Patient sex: F
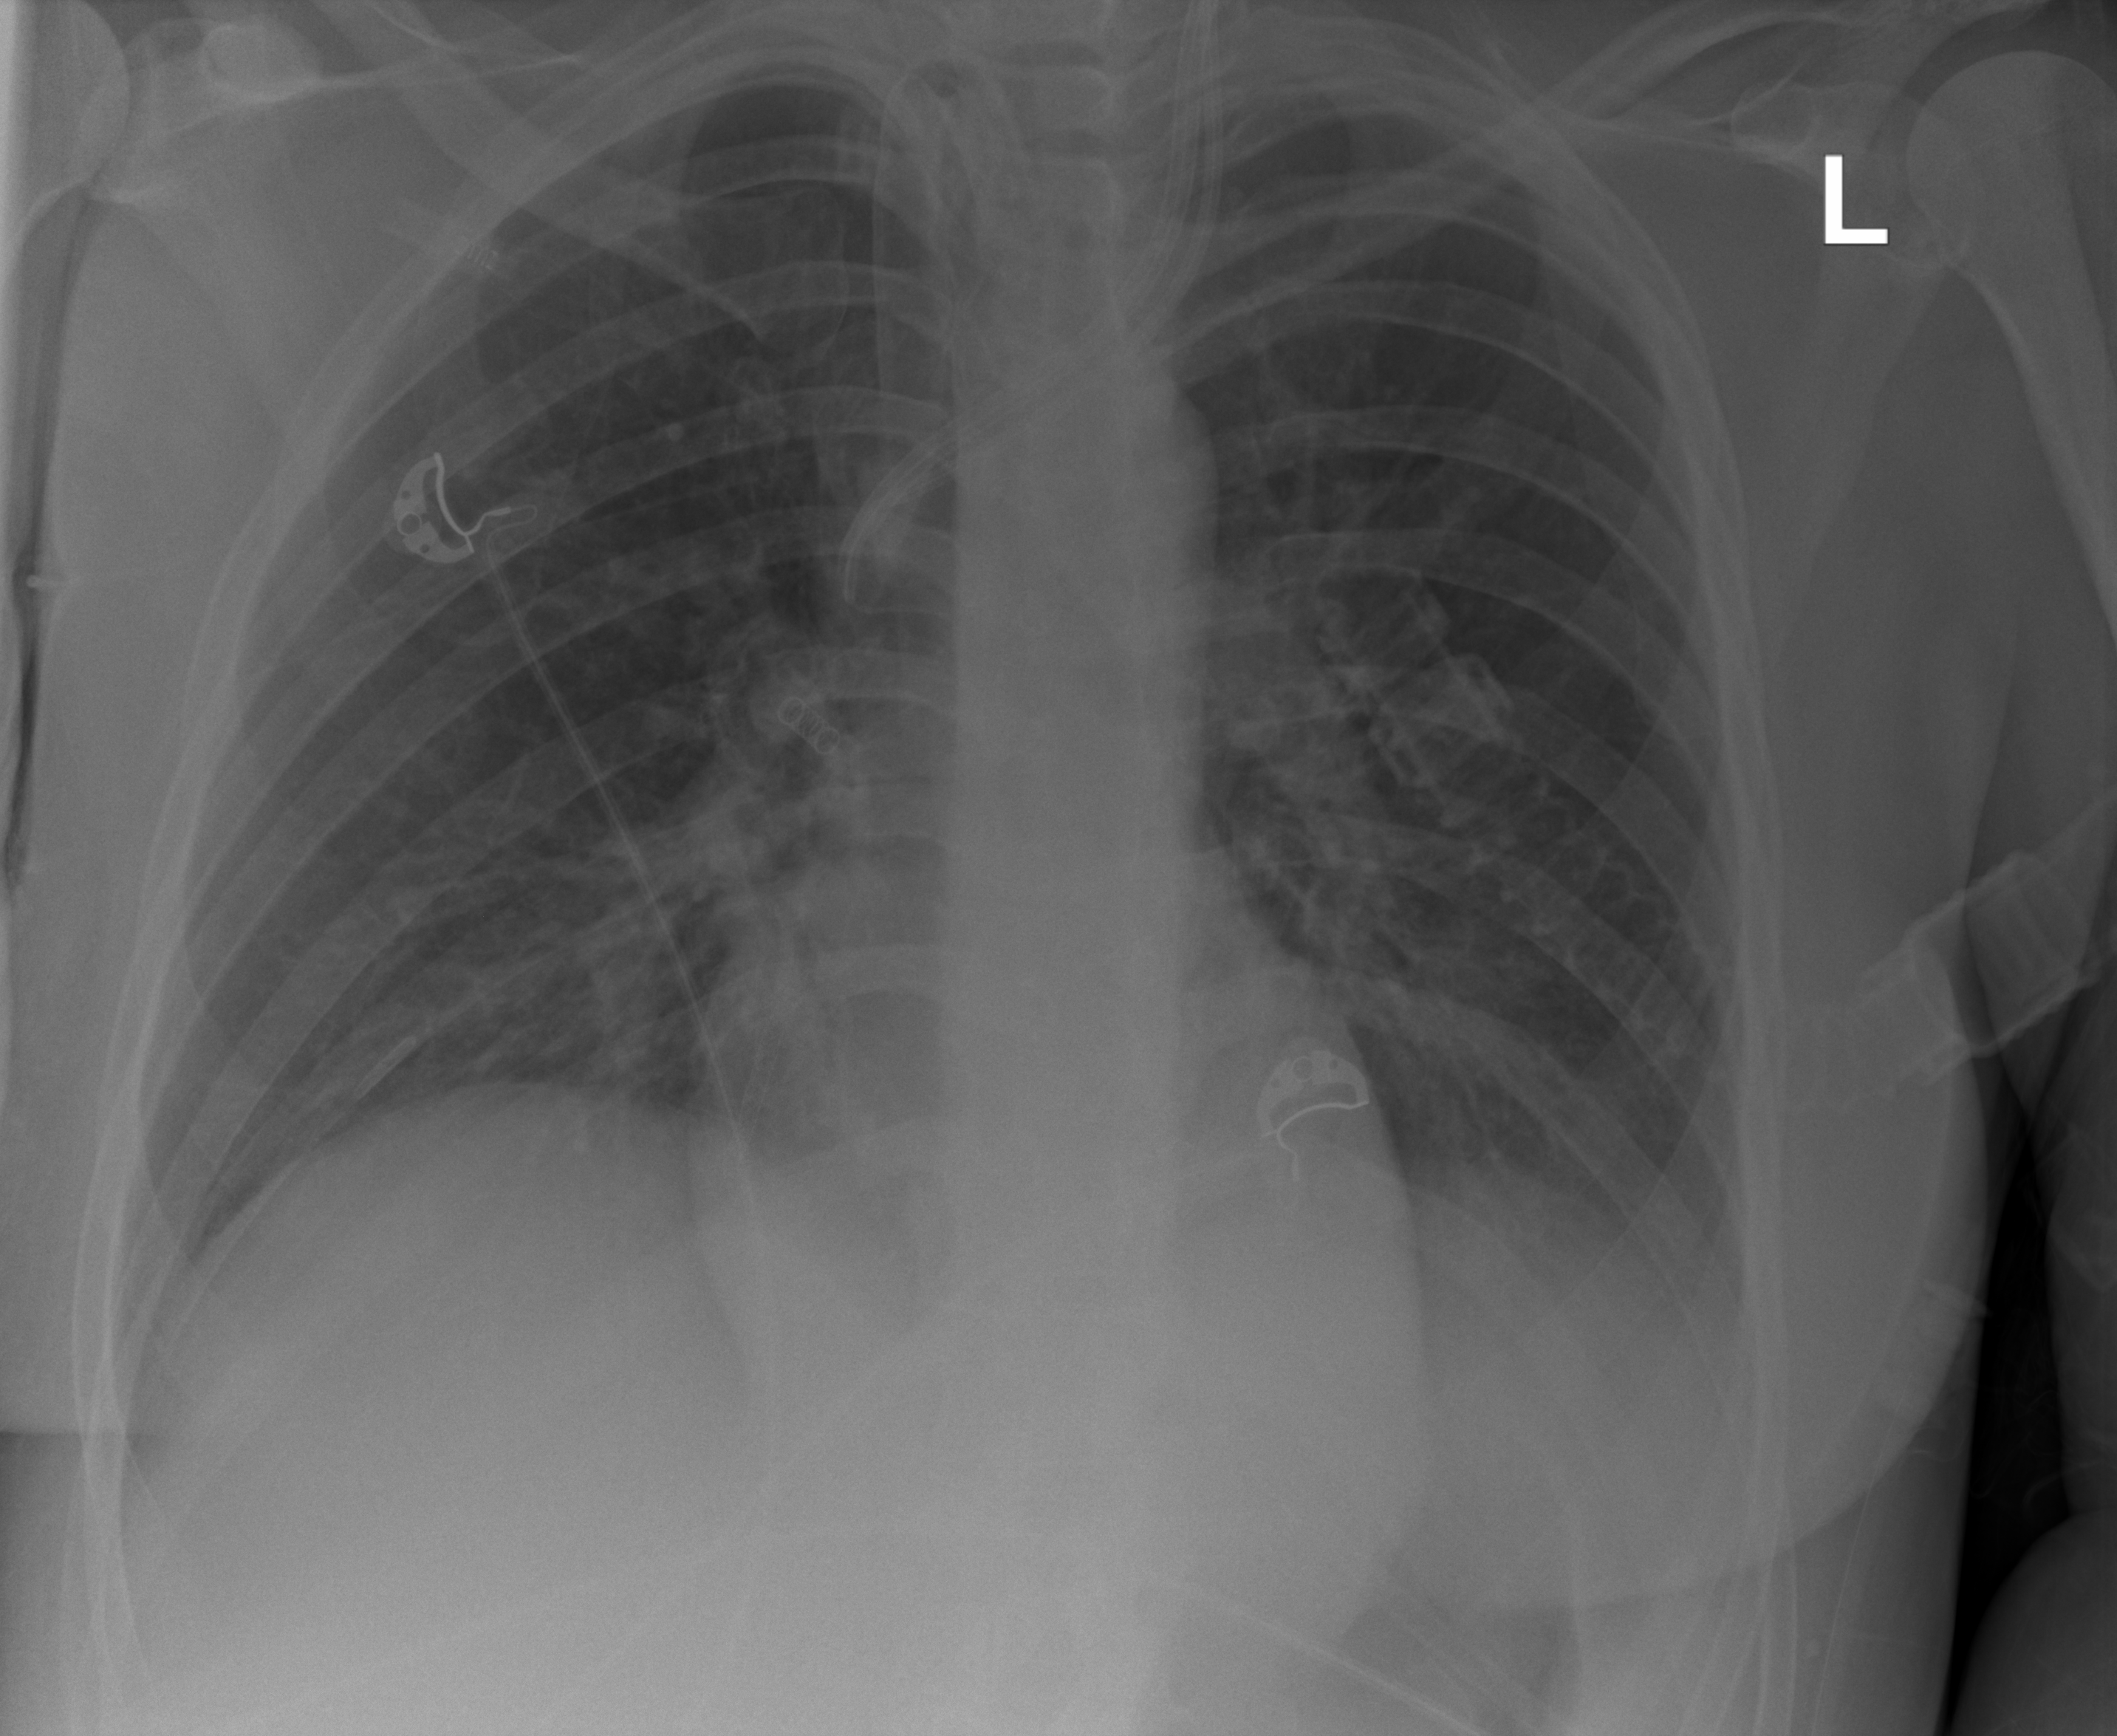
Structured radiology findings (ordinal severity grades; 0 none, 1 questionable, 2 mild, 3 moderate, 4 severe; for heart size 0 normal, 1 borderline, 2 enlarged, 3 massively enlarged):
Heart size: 0
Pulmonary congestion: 0
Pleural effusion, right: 0
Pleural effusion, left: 2
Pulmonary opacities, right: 0
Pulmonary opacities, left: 0
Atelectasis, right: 0
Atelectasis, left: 2